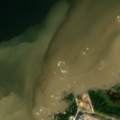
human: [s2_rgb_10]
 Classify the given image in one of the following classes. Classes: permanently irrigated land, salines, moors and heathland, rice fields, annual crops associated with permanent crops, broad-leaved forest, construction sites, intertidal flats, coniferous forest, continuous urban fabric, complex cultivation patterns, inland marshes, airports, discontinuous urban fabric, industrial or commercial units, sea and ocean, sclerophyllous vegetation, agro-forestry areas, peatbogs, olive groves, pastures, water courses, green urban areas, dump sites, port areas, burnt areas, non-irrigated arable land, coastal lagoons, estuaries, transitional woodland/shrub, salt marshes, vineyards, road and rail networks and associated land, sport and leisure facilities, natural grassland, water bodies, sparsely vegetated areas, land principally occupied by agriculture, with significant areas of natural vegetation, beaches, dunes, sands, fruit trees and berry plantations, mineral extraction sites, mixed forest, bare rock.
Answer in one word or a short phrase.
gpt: construction sites, broad-leaved forest, sea and ocean